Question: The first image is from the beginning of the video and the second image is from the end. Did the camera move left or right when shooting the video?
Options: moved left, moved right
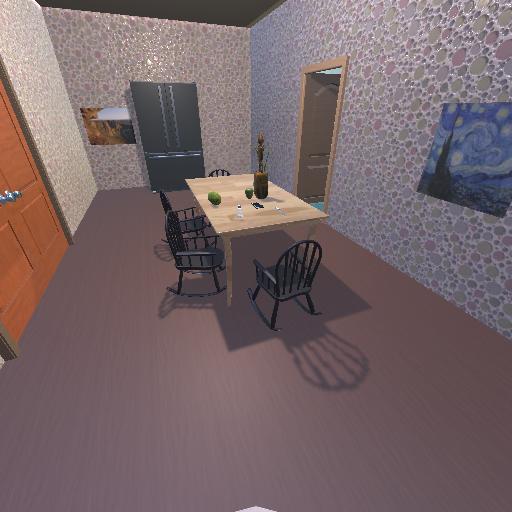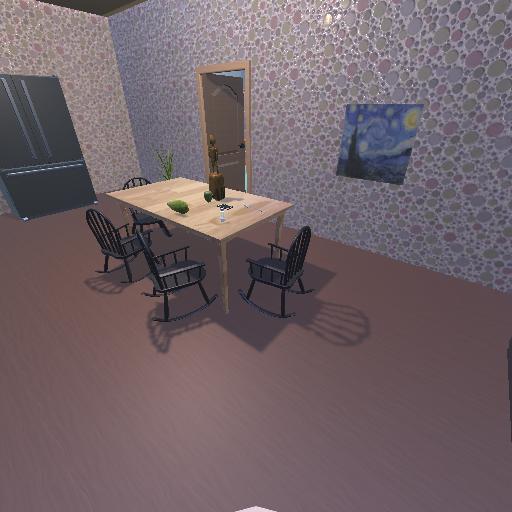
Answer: moved left